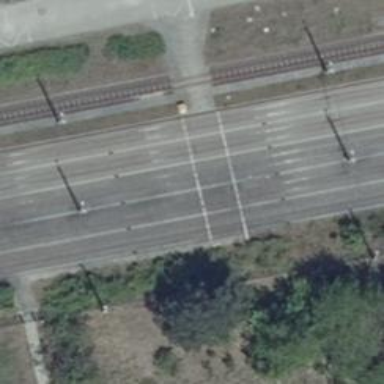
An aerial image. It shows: Crossing for the railway.